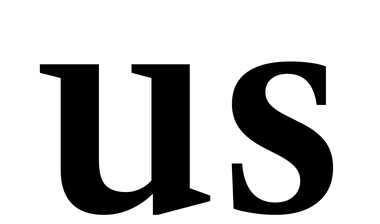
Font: LibreCaslonText_SemiBold